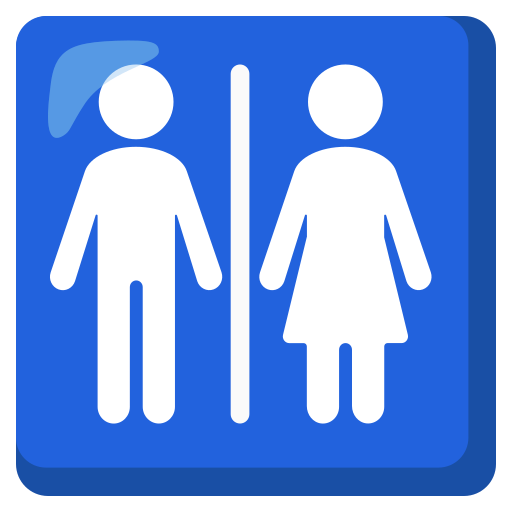
Emoji: 🚻